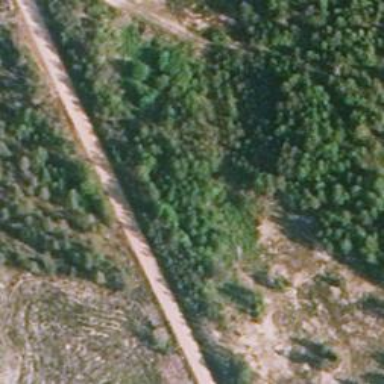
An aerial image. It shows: Unclassified road.